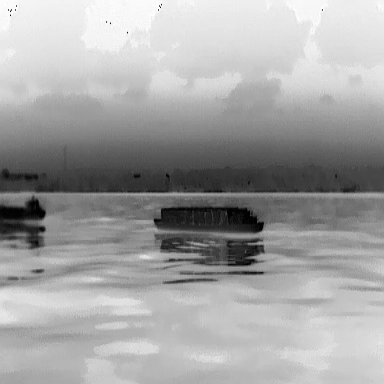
There are two objects shown in the infrared image, including a fishing_boat, and a liner.